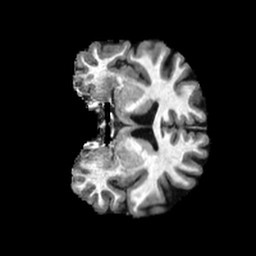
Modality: T1w
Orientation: coronal
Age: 38
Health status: healthy
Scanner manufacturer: philips
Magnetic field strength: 3 T
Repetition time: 0.007869 s
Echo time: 0.003628 s